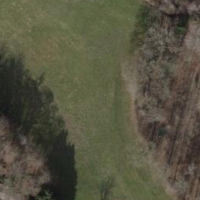
EUNIS habitat code: 44
Species observed at this site:
Capreolus capreolus